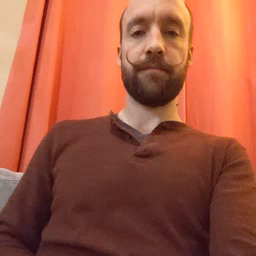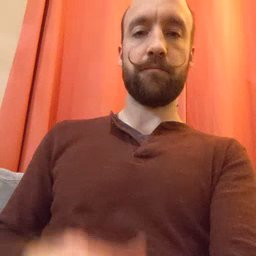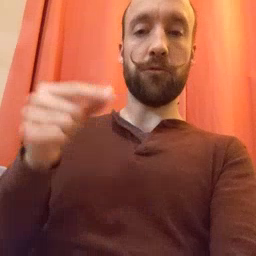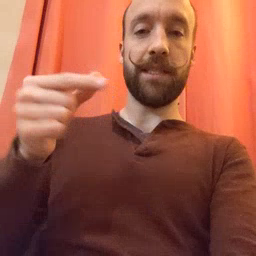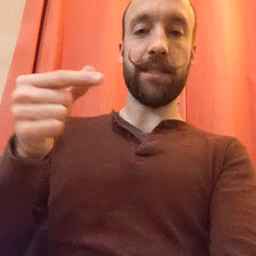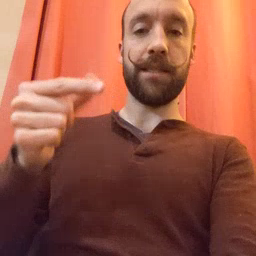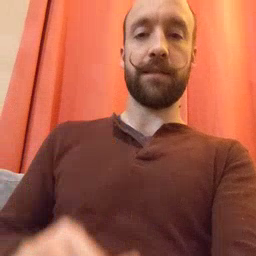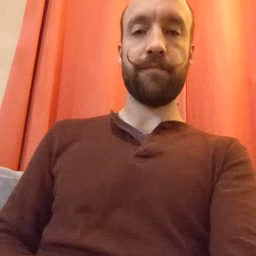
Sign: green